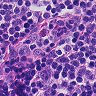
Metastatic tissue present: no